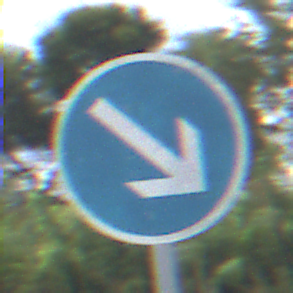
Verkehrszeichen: VorgeschriebeneVorbeifahrtRechts
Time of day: Midday
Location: Outdoor (Nature)
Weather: PartlyCloudy
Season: NotSpecified
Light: Natural